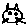
Label: cat